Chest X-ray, PA view. Patient: 33 years old, sex F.
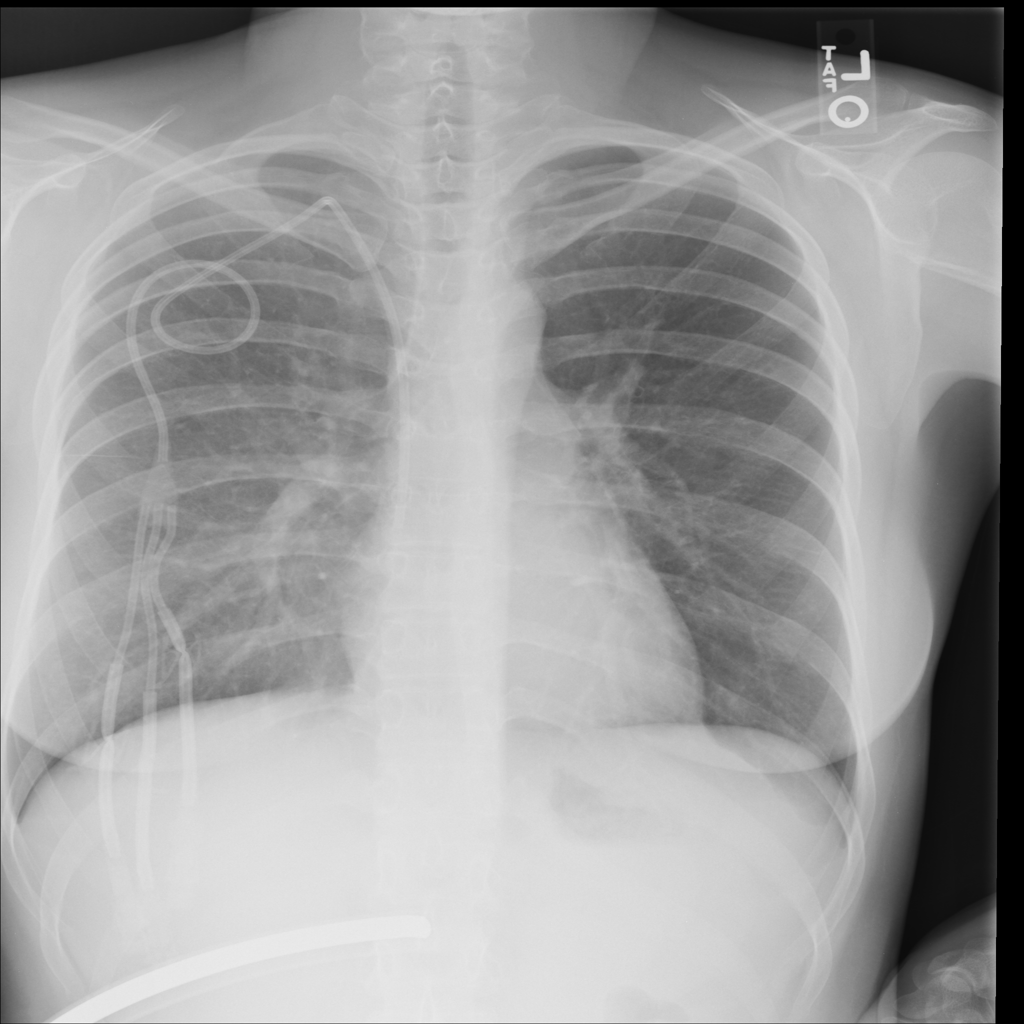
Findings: Atelectasis